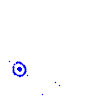
Particle: electron